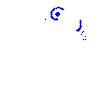
Particle: kaon